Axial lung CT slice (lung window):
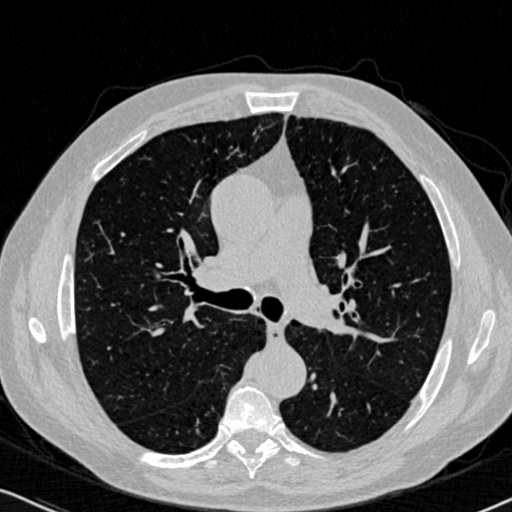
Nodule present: no